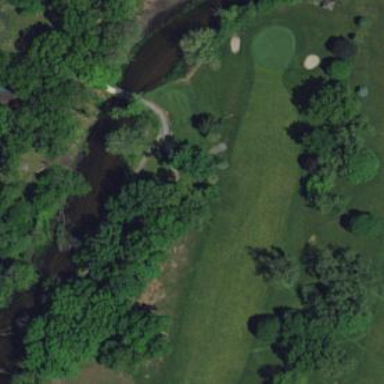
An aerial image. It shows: Golf fairway surrounded by grass.